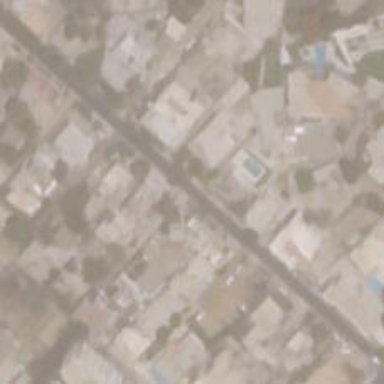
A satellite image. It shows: Residential road.